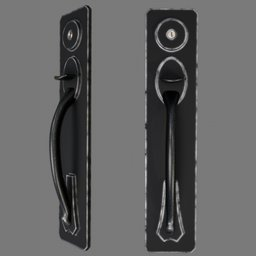
Label: mechanical